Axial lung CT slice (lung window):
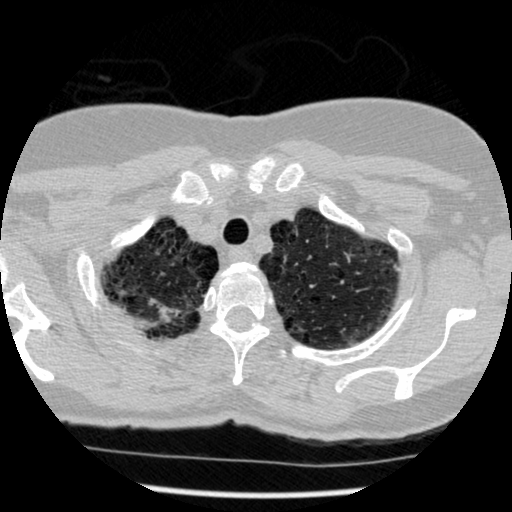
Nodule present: no